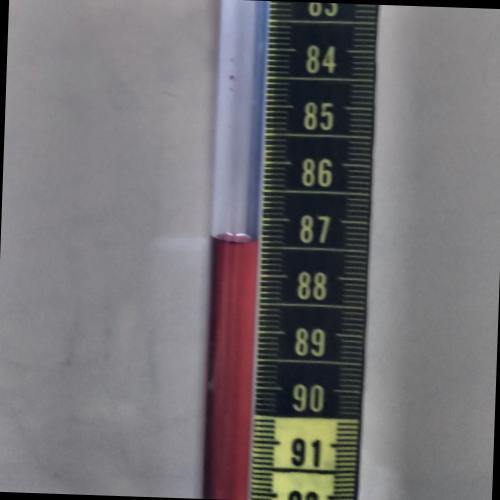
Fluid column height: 87.4 cm